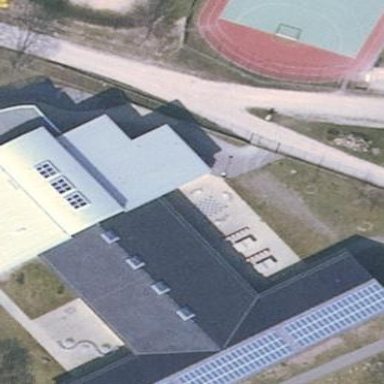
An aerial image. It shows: School building with gabled roof.